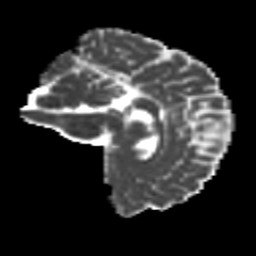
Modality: MD
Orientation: sagittal
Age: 29
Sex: female
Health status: healthy
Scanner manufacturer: siemens
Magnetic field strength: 3 T
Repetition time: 8.6 s
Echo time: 0.095 s